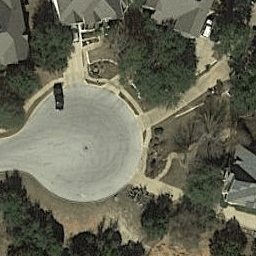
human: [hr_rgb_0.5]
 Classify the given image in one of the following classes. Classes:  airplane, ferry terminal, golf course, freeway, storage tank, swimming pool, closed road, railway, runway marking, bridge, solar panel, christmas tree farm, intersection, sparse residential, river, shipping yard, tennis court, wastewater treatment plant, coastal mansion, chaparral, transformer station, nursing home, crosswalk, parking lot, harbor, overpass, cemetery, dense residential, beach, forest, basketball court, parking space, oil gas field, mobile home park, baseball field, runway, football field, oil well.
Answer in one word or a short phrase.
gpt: closed road